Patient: sex M, age 58
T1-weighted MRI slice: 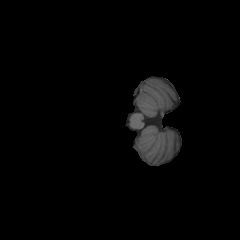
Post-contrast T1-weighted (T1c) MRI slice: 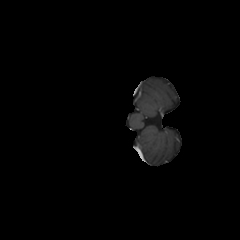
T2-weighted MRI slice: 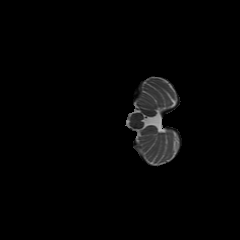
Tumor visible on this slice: no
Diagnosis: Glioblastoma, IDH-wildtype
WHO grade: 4